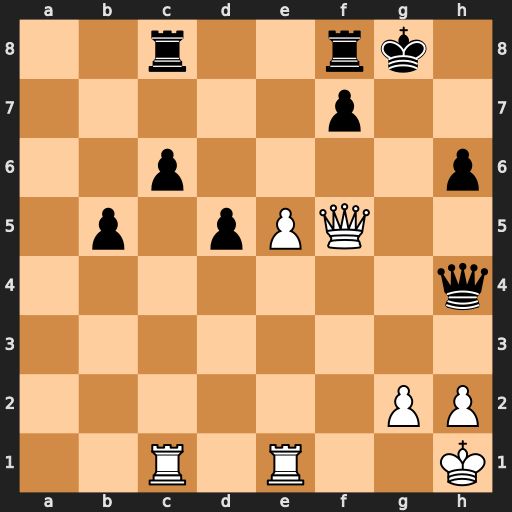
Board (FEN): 2r2rk1/5p2/2p4p/1p1pPQ2/7q/8/6PP/2R1R2K
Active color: w
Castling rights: -
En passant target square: -
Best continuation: Re3 Qe7 Rg3+ Kh8 Qh5 Qe6 Rf1